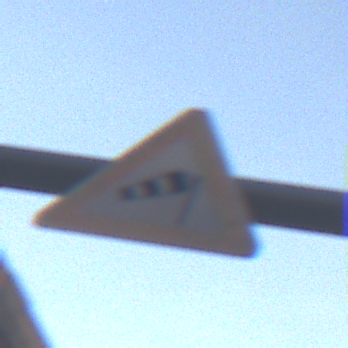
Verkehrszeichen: SeitenwindVonRechts
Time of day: MorningAfternoon
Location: Outdoor (Urban)
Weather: PartlyCloudy
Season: NotSpecified
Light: Natural